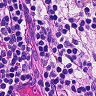
Metastatic tissue present: no